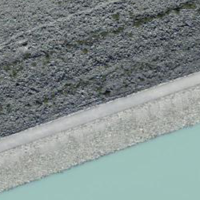
EUNIS habitat code: 54
Species observed at this site:
Cyanistes caeruleus
Oenanthe oenanthe
Anthus spinoletta
Fringilla coelebs
Aegithalos caudatus
Ptyonoprogne rupestris
Phylloscopus collybita
Parus major
Erithacus rubecula
Phoenicurus ochruros
Nucifraga caryocatactes
Garrulus glandarius
Cinclus cinclus
Pyrrhocorax graculus
Falco tinnunculus
Motacilla alba
Periparus ater